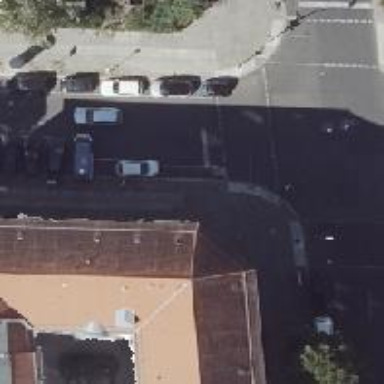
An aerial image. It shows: Crossing on the footway with traffic signals.